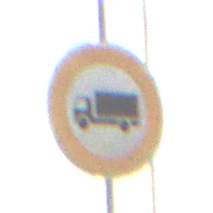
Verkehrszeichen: VerbotFuerKraftfahrzeugeUeberDreiKommaFuenfTonnen
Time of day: MorningAfternoon
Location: Outdoor (Suburban)
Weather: PartlyCloudy
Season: NotSpecified
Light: Natural